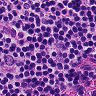
Metastatic tissue present: no